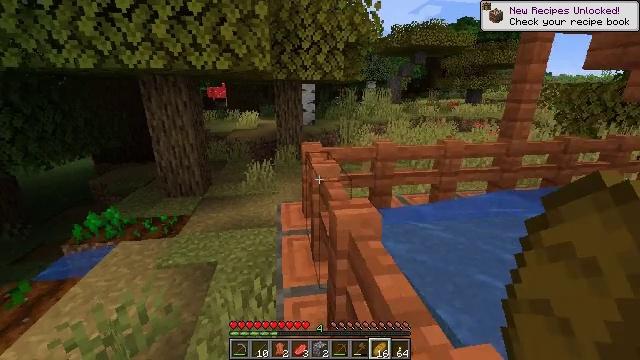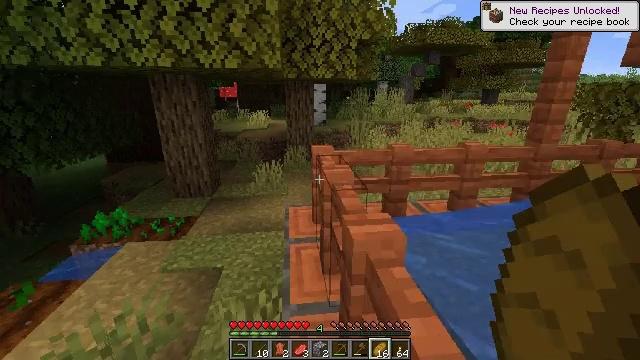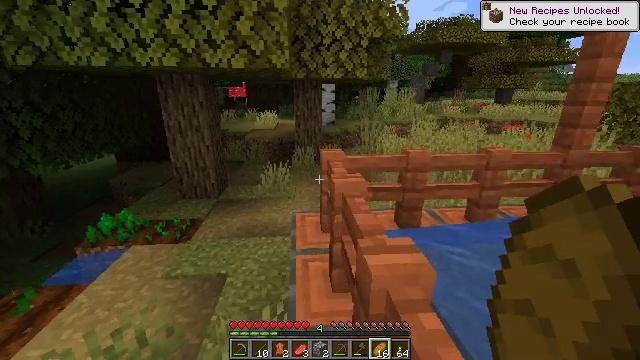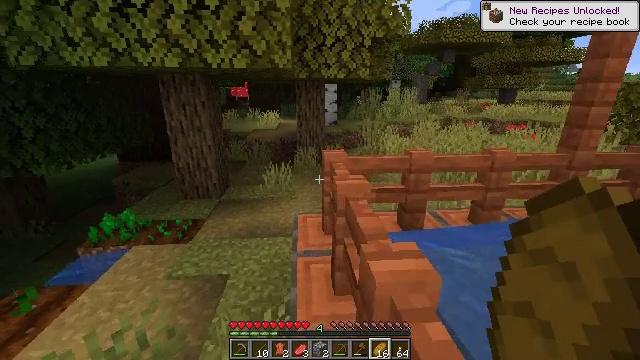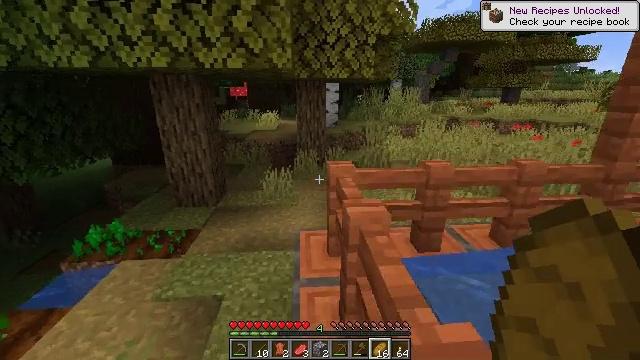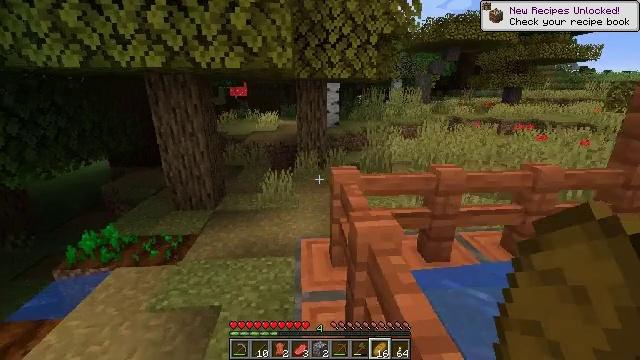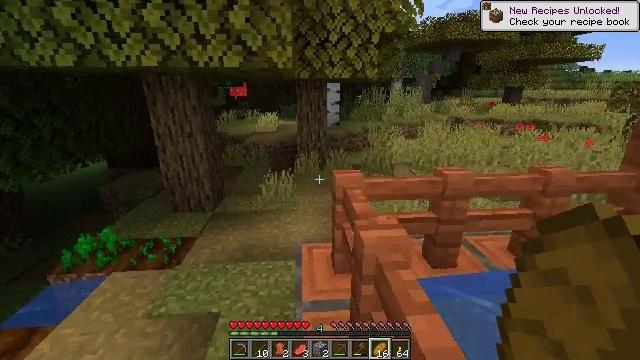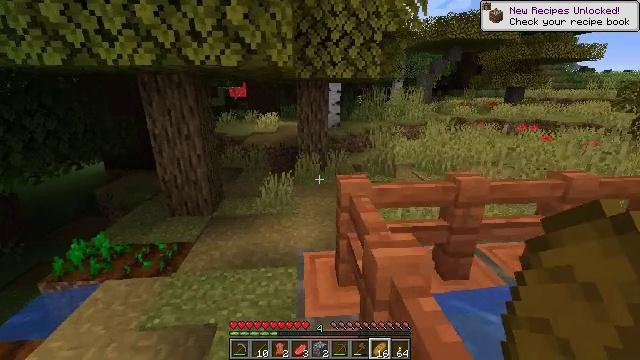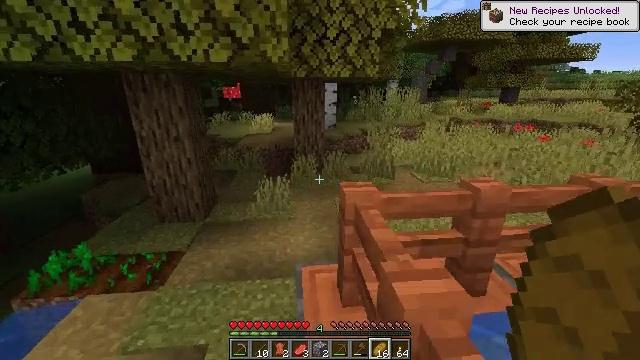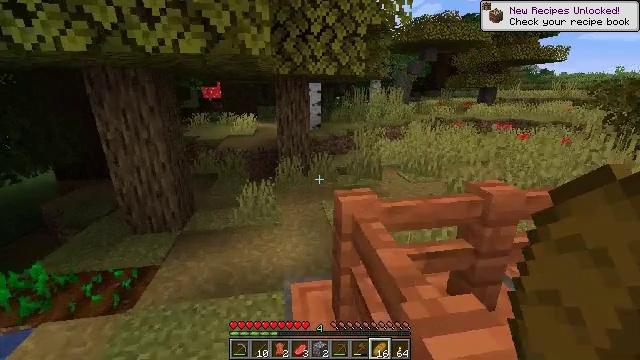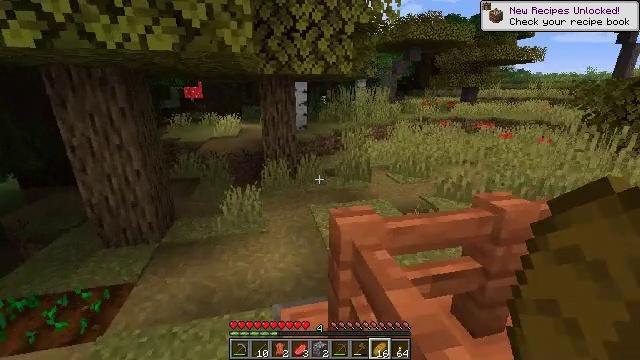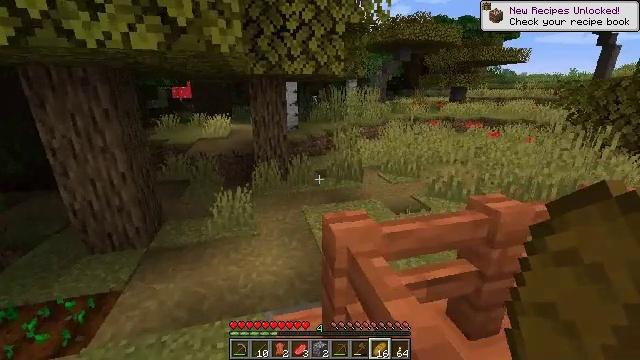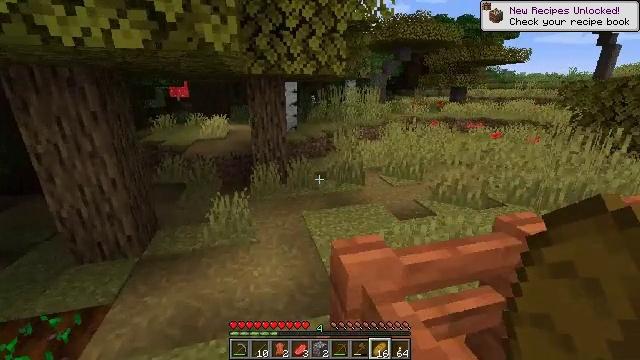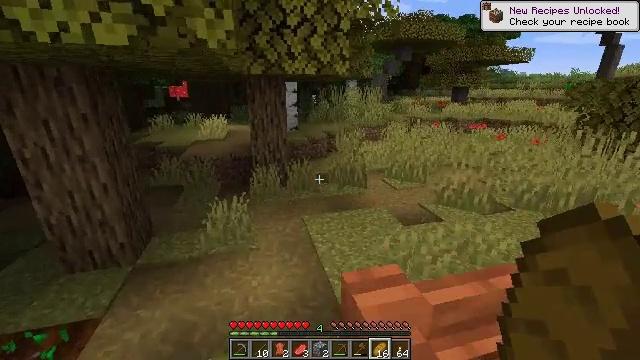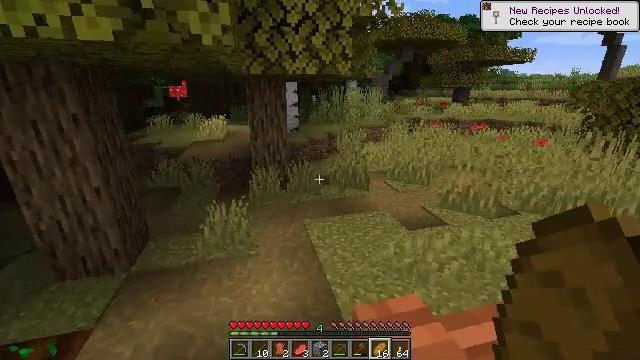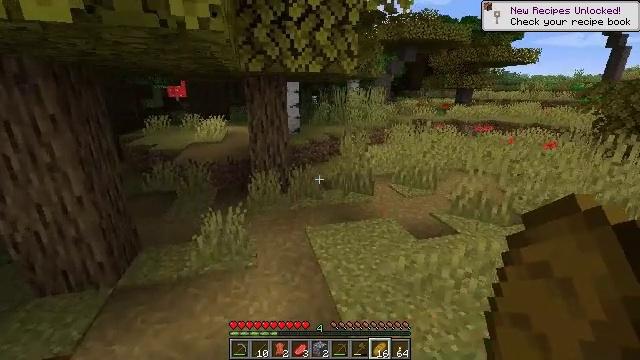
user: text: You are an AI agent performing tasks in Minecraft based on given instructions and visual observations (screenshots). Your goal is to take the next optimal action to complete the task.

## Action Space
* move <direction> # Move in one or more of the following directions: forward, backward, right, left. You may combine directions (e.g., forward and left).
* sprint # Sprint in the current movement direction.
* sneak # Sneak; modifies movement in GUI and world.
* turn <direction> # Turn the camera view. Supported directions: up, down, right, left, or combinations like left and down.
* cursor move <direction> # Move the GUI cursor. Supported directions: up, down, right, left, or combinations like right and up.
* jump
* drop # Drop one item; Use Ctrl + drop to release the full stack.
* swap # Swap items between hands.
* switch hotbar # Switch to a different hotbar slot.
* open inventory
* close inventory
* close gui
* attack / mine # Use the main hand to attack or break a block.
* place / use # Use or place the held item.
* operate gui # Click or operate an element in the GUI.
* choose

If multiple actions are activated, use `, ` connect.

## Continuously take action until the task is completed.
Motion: motion action
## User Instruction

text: Gather hay blocks from the farm.
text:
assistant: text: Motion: move forward, turn left
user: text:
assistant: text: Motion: move forward, turn left
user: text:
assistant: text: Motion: move forward
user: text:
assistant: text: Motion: move forward
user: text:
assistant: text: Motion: move forward
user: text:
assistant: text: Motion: move forward
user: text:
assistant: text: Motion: move forward
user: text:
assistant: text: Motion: move forward, turn right
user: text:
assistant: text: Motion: move forward, turn right
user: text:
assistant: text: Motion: move forward, turn right
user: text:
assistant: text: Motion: move forward, turn right
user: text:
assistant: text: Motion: move forward
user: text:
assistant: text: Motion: move forward
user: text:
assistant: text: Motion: move forward
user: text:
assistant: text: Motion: move forward
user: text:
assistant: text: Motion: move forward
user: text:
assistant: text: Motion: move forward
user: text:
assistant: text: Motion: move forward, turn right
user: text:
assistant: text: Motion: move forward, turn right
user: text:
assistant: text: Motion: move forward, turn right
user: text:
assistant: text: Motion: move forward, turn right and up
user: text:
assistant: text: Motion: move forward, turn right
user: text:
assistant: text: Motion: move forward and move left, turn right
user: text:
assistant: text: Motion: move forward and move left, turn right
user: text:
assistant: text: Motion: move forward and move left, turn right
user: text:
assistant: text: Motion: move forward and move left
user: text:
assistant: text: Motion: move forward and move left
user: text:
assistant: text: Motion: move forward and move left
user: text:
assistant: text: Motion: move forward and move left, turn right
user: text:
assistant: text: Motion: move forward and move left, turn right